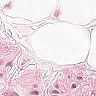
Metastatic tissue present: no